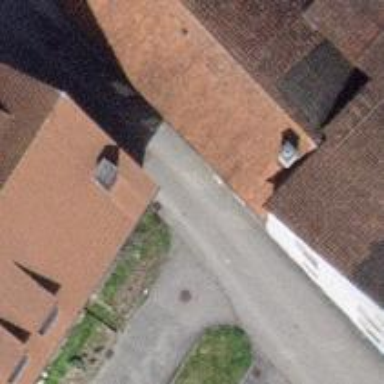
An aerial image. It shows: Café.